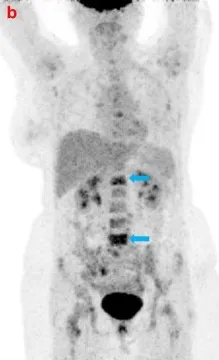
Interim PET/CT MIP image. Reveals increased tracer uptake in vertebrae.
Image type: radiology (pet)